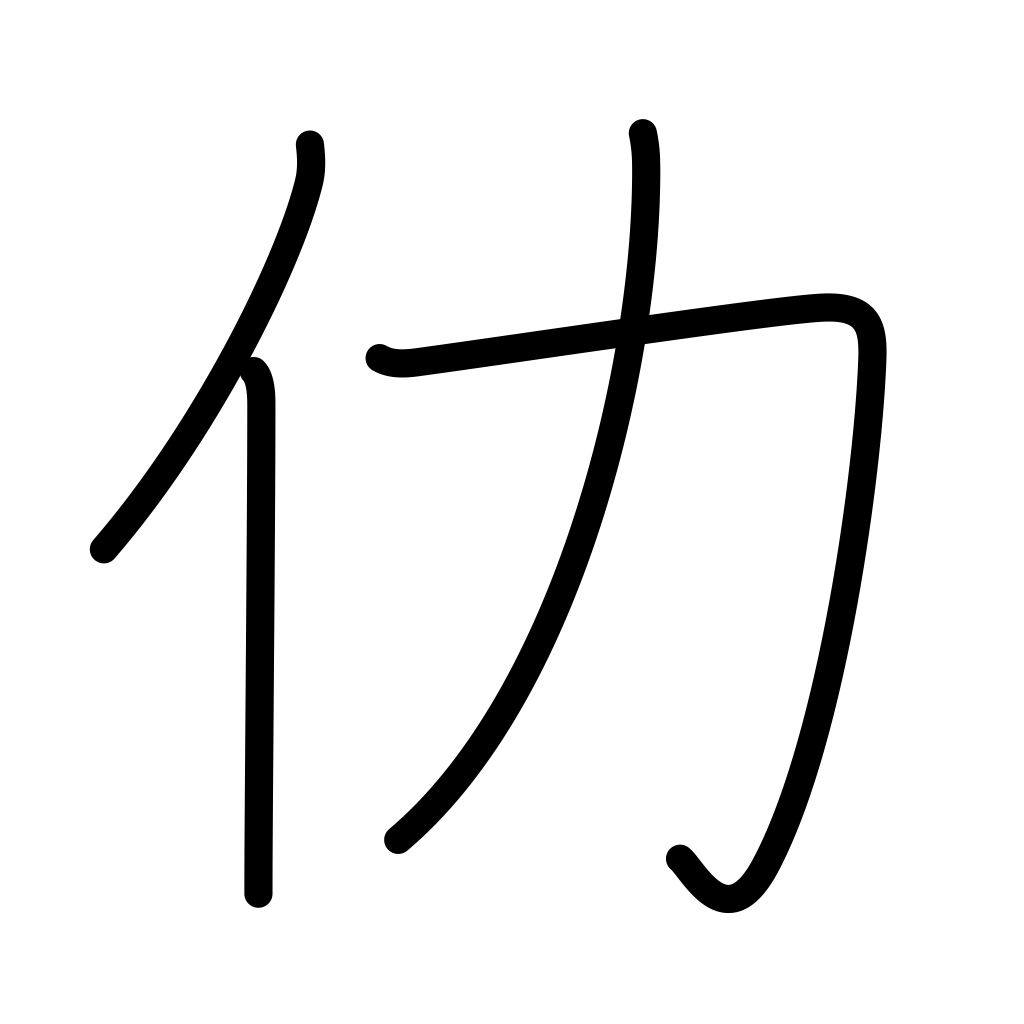
Meaning: surplus or excess, remainder